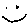
Label: smiley face